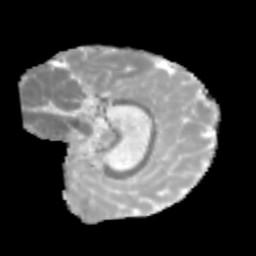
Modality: MD
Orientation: sagittal
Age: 9
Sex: male
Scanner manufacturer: siemens
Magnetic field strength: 3 T
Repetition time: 3.8 s
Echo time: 0.07 s